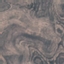
Land use / land cover: HerbaceousVegetation